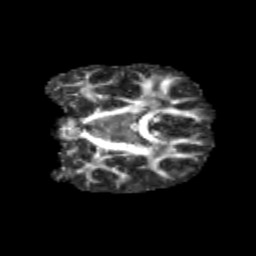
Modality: FA
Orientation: coronal
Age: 12
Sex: male
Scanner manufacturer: siemens
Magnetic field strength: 3 T
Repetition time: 3.8 s
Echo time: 0.07 s